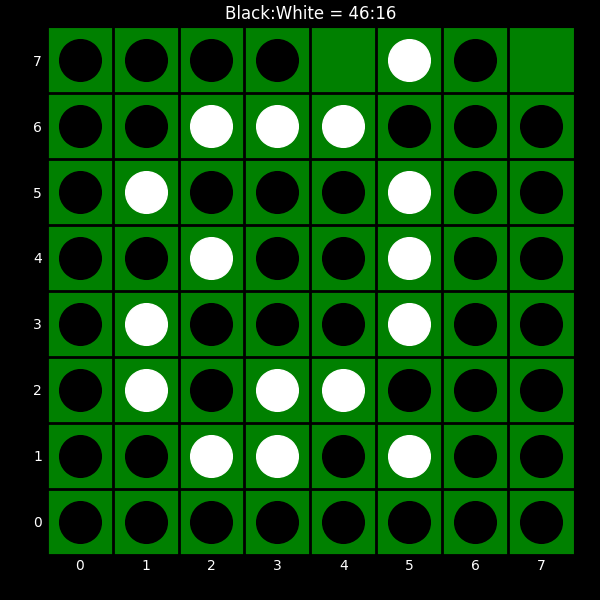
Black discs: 46
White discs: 16